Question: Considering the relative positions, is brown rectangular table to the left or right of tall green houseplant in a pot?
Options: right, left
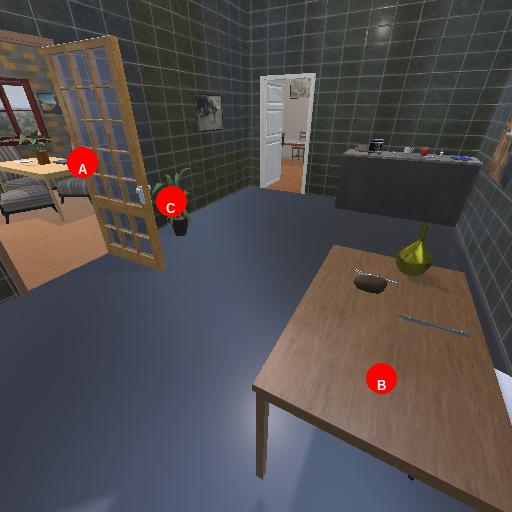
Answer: right